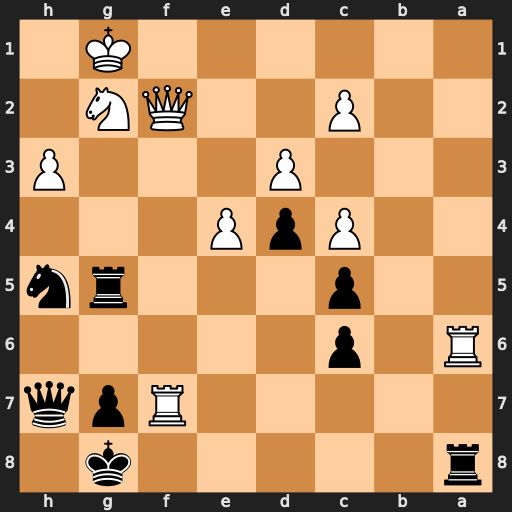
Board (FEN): r5k1/5Rpq/R1p5/2p3rn/2PpP3/3P3P/2P2QN1/6K1
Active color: b
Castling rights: -
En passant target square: -
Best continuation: Rxg2+ Qxg2 Rxa6